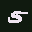
Label: 5